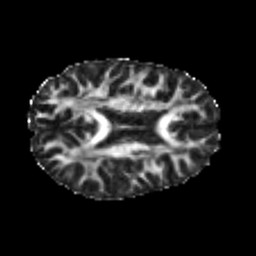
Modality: FA
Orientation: axial
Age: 24
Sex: female
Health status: healthy
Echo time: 0.074 s